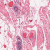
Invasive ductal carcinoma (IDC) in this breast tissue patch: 0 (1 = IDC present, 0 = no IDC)